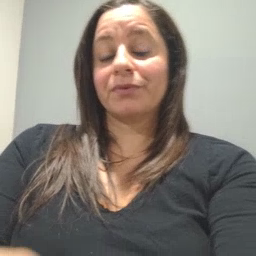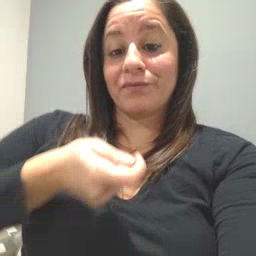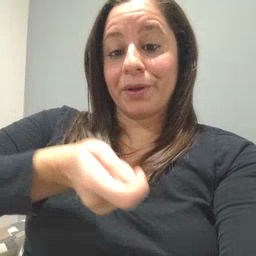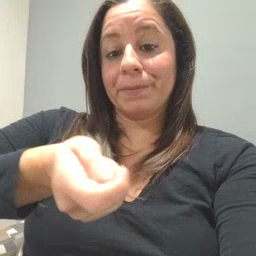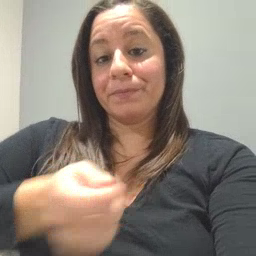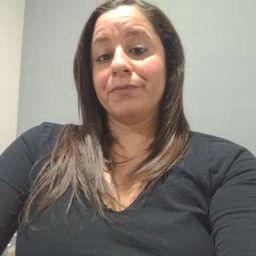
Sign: vacuum